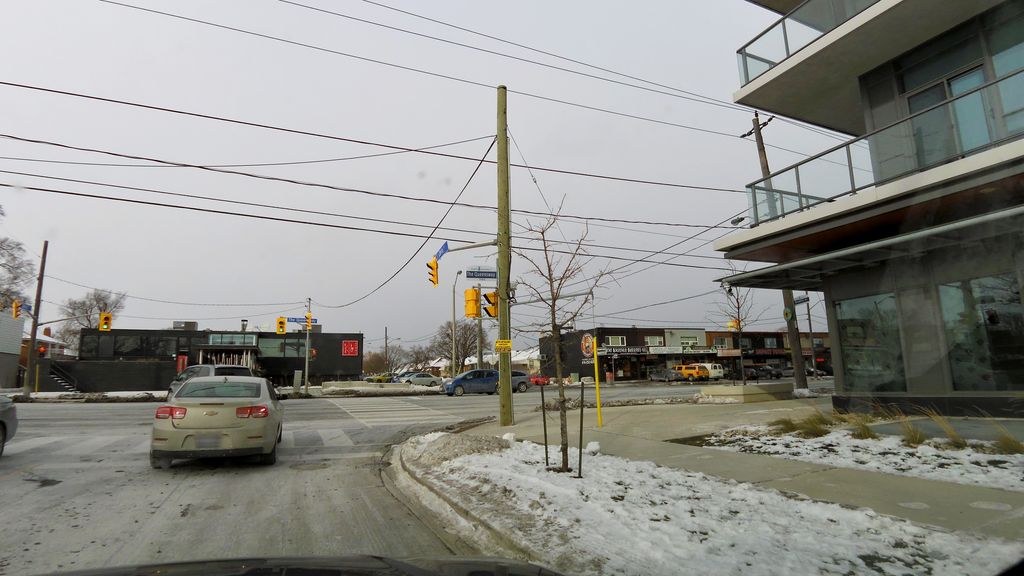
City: toronto